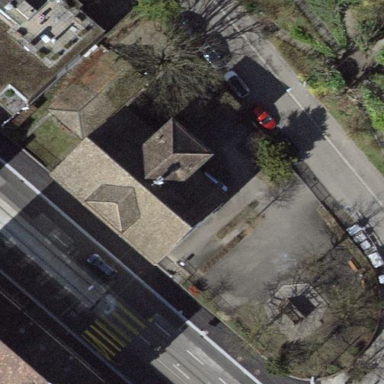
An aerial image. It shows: Kindergarten.